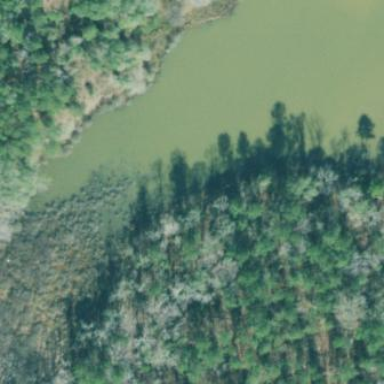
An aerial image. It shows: Reservoir of natural water.